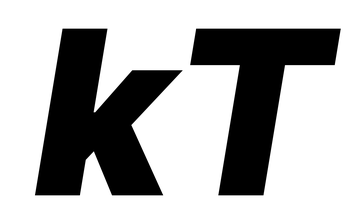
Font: Inter-Italic_Black_Italic